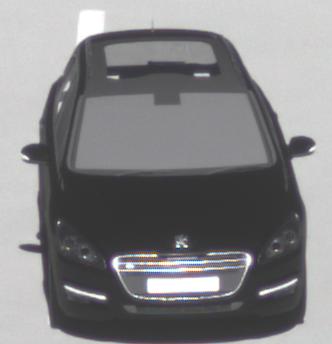
Make: Peugeot
Model: 508 SW 120 VTi
Detailed model: 508 (I) SW
Model produced from: 2011/03
Model produced until: 2014/05
Doors: 5
Color: black
Road condition: dry road
Daytime: morning or afternoon
Contrast: high contrast